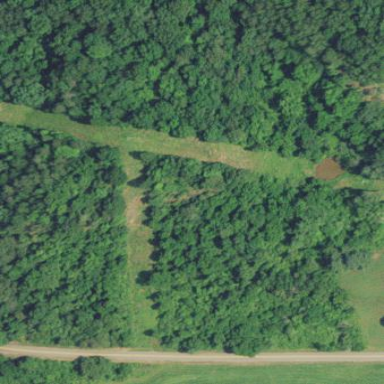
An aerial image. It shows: Beautiful woodland area.